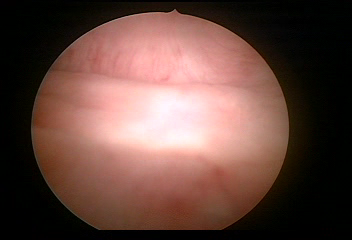
Modality: WLC
Class: Normal mucosa
Bladder cancer association: No